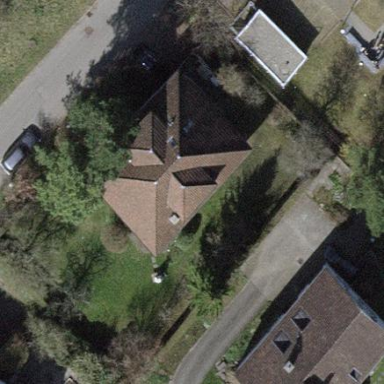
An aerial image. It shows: Building with tiled roof.